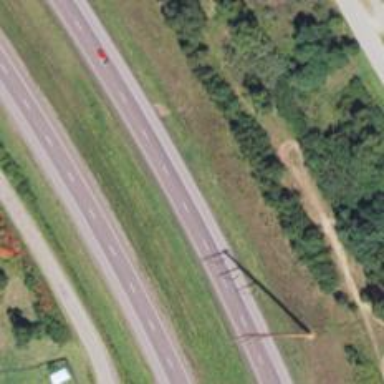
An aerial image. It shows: Asphalt motorway.